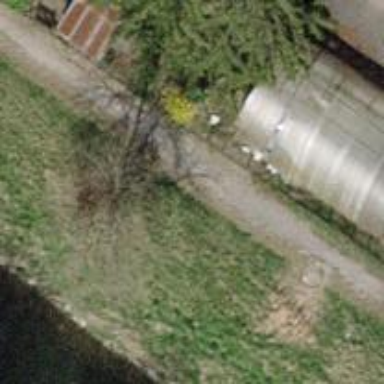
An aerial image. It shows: Compacted path road.